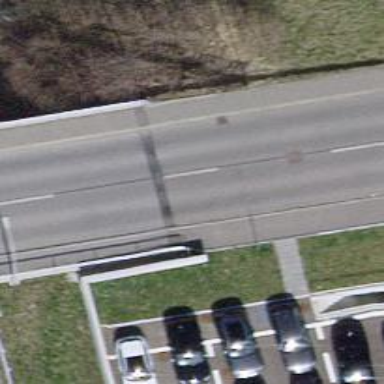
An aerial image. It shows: Sidewalk on bridge.